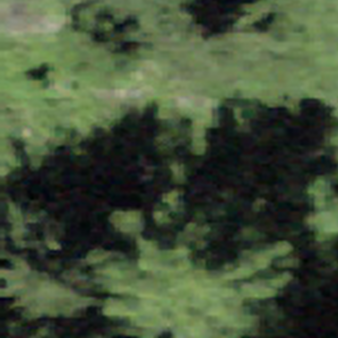
Label: other